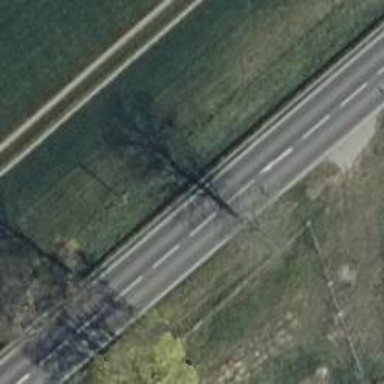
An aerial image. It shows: Secondary road with asphalt surface.